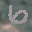
Label: 6